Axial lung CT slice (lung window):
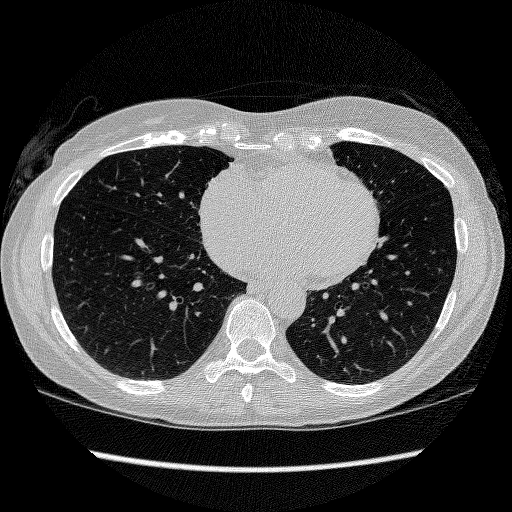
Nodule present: no